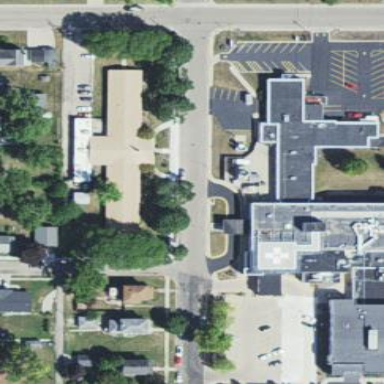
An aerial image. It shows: Hospital building.